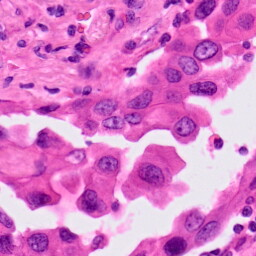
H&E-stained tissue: Lung